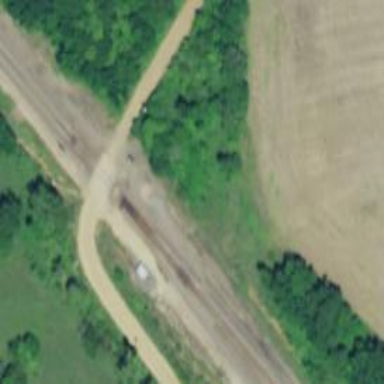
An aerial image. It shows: Railway spur junction.